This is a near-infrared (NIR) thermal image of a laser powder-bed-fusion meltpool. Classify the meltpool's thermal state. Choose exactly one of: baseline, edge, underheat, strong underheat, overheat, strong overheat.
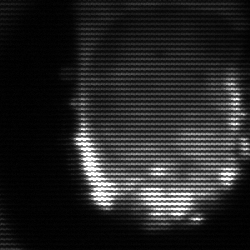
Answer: baseline